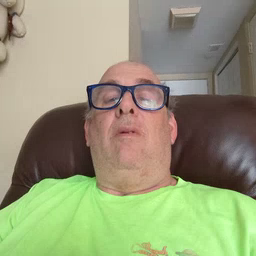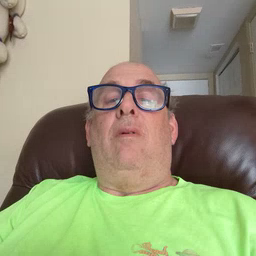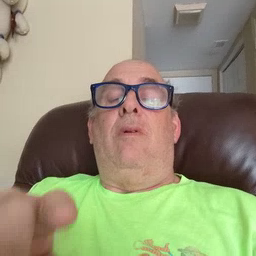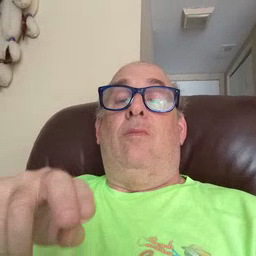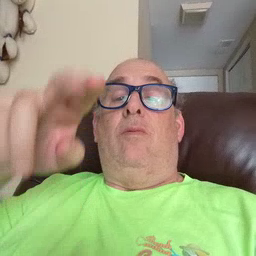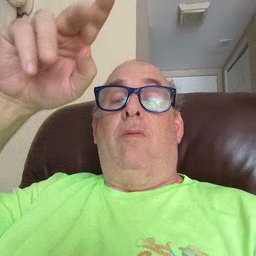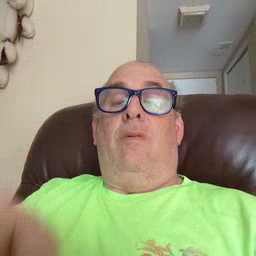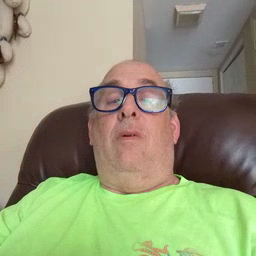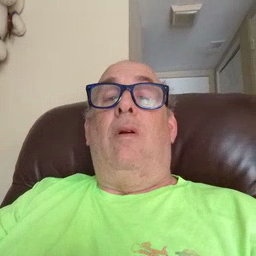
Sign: stairs